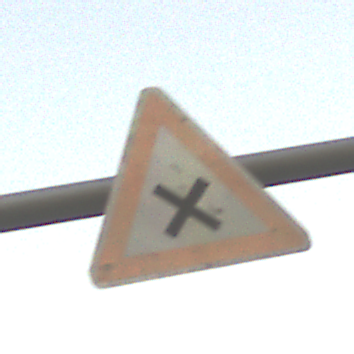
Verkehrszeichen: KreuzungOderEinmuendung
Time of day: SunriseSunset
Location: Outdoor (RoadRail)
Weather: Clear
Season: NotSpecified
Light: Natural